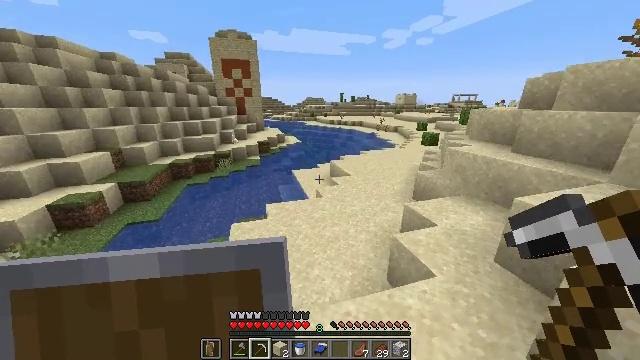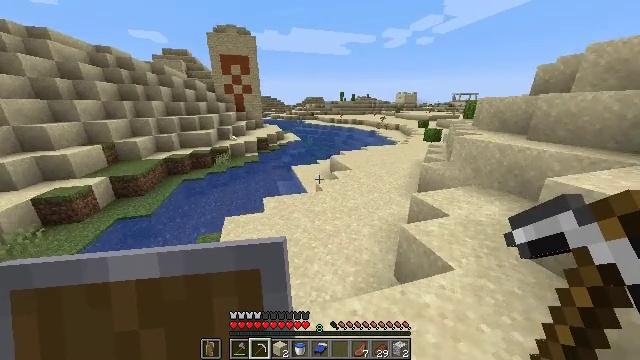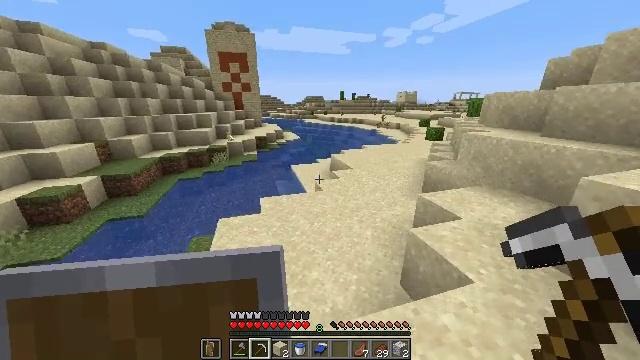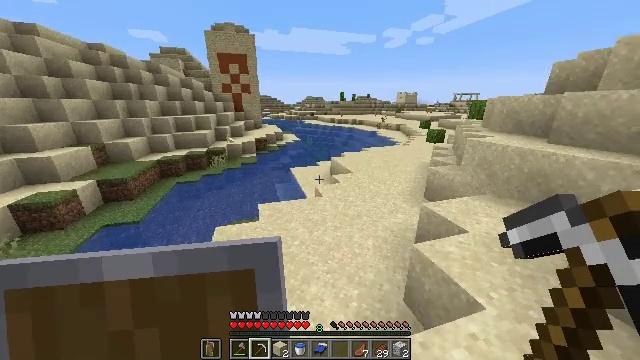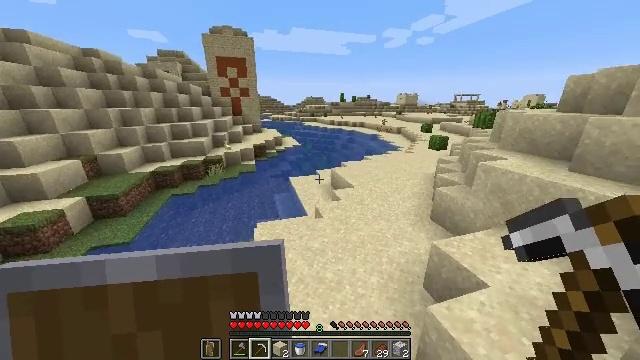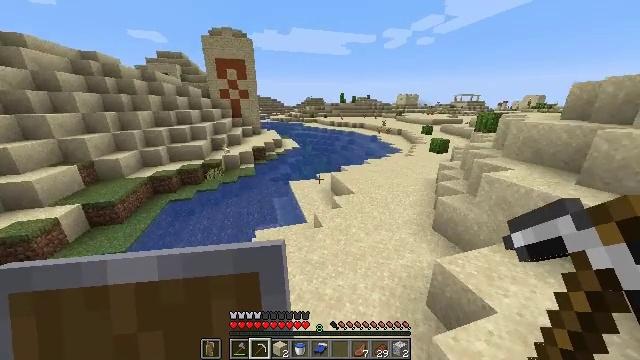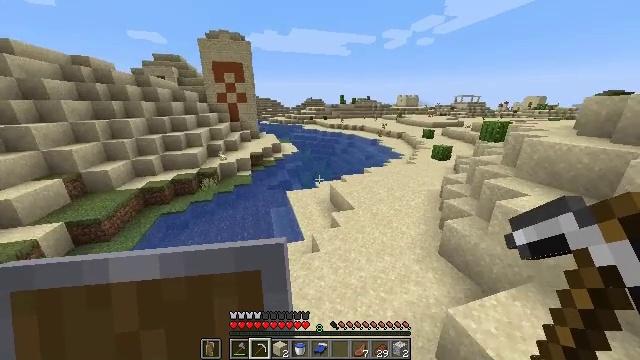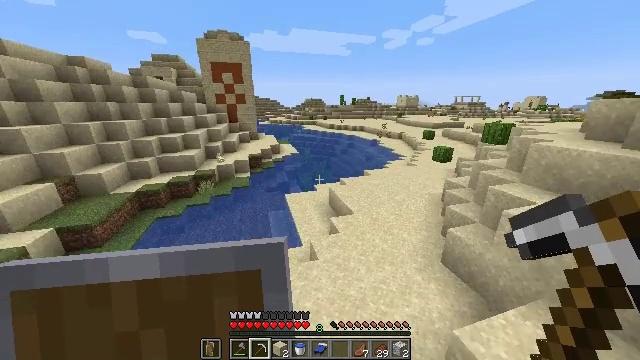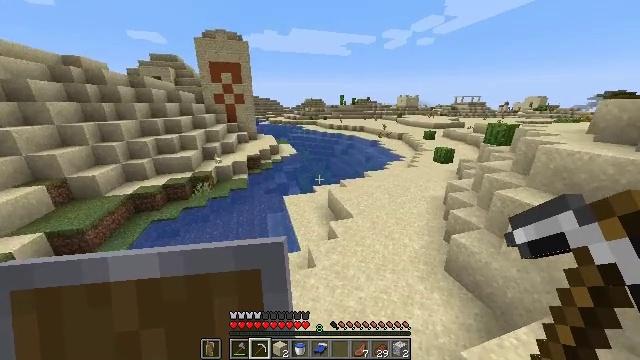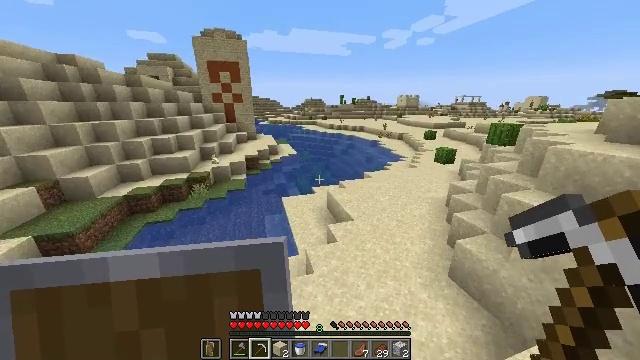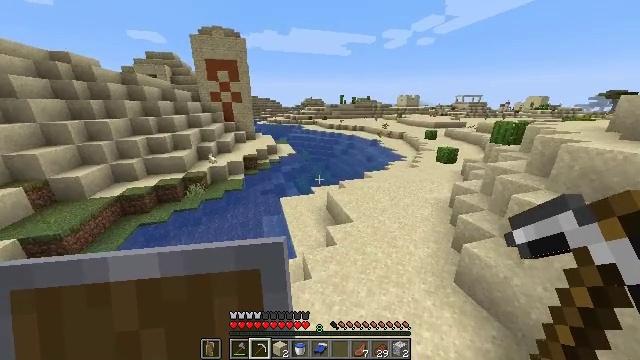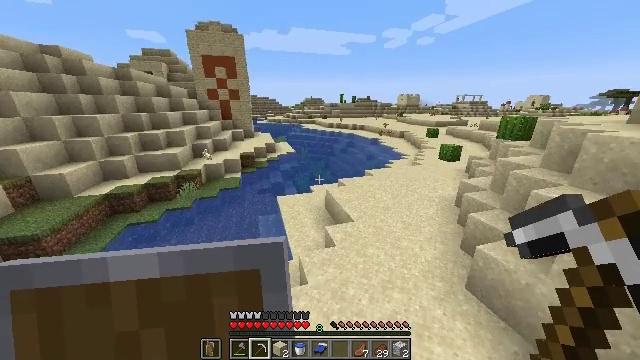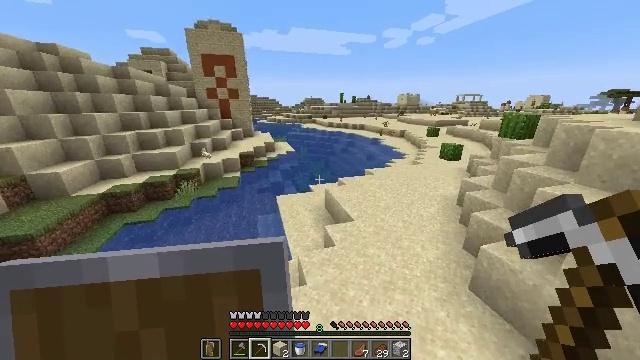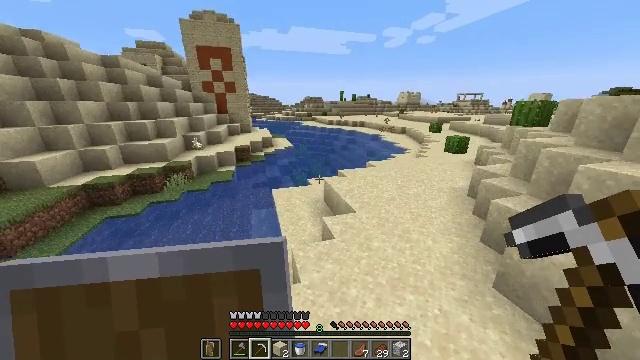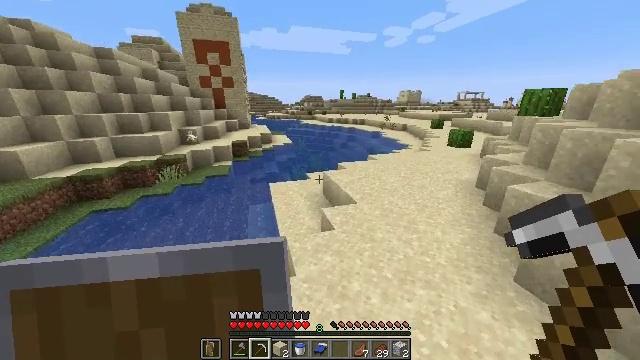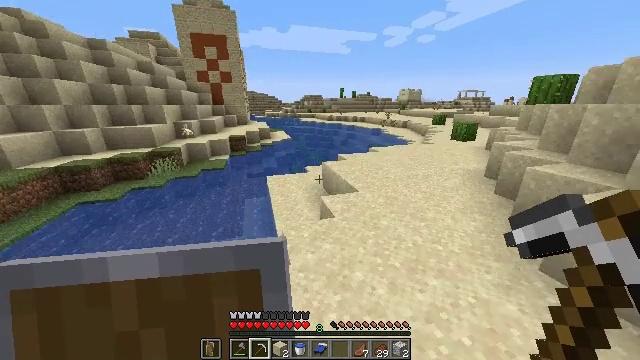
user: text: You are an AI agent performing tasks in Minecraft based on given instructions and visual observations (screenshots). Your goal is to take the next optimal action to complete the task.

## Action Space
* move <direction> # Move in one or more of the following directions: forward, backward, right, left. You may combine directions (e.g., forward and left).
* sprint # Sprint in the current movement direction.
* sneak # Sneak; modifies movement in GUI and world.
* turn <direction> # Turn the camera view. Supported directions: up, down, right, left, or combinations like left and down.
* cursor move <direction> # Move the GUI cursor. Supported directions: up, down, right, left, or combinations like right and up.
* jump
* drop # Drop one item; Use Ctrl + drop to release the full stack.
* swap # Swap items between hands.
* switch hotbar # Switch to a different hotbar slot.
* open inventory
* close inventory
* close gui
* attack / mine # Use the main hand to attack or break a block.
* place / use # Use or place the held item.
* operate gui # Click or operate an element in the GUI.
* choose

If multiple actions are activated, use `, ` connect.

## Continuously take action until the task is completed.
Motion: motion action
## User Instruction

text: Dig out the orange terracotta.
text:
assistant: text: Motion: move forward, jump
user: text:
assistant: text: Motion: move forward, jump
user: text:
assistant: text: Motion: move forward, jump
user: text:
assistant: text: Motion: move forward and move right, jump
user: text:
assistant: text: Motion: move forward and move right, jump
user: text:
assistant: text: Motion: move forward and move right, jump
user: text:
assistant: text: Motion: move forward and move right, jump
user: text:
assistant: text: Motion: move forward, jump
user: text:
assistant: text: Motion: move forward, jump
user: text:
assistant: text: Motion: move forward, jump
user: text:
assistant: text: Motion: move forward, jump
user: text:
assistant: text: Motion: move forward, jump
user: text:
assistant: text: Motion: move forward, jump
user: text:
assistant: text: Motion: move forward, jump
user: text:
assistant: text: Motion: move forward, jump
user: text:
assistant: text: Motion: move forward, jump
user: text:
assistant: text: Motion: move forward, jump
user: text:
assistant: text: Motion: move forward, jump
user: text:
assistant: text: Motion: move forward, jump
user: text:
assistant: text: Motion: move forward, jump
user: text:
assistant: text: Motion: move forward, jump
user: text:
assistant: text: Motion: move forward, jump
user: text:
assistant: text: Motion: move forward, jump
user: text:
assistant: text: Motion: jump
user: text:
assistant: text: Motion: jump
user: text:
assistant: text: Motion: jump
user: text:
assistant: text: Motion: jump
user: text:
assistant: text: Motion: jump
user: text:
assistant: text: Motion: jump
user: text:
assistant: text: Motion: jump